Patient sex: F
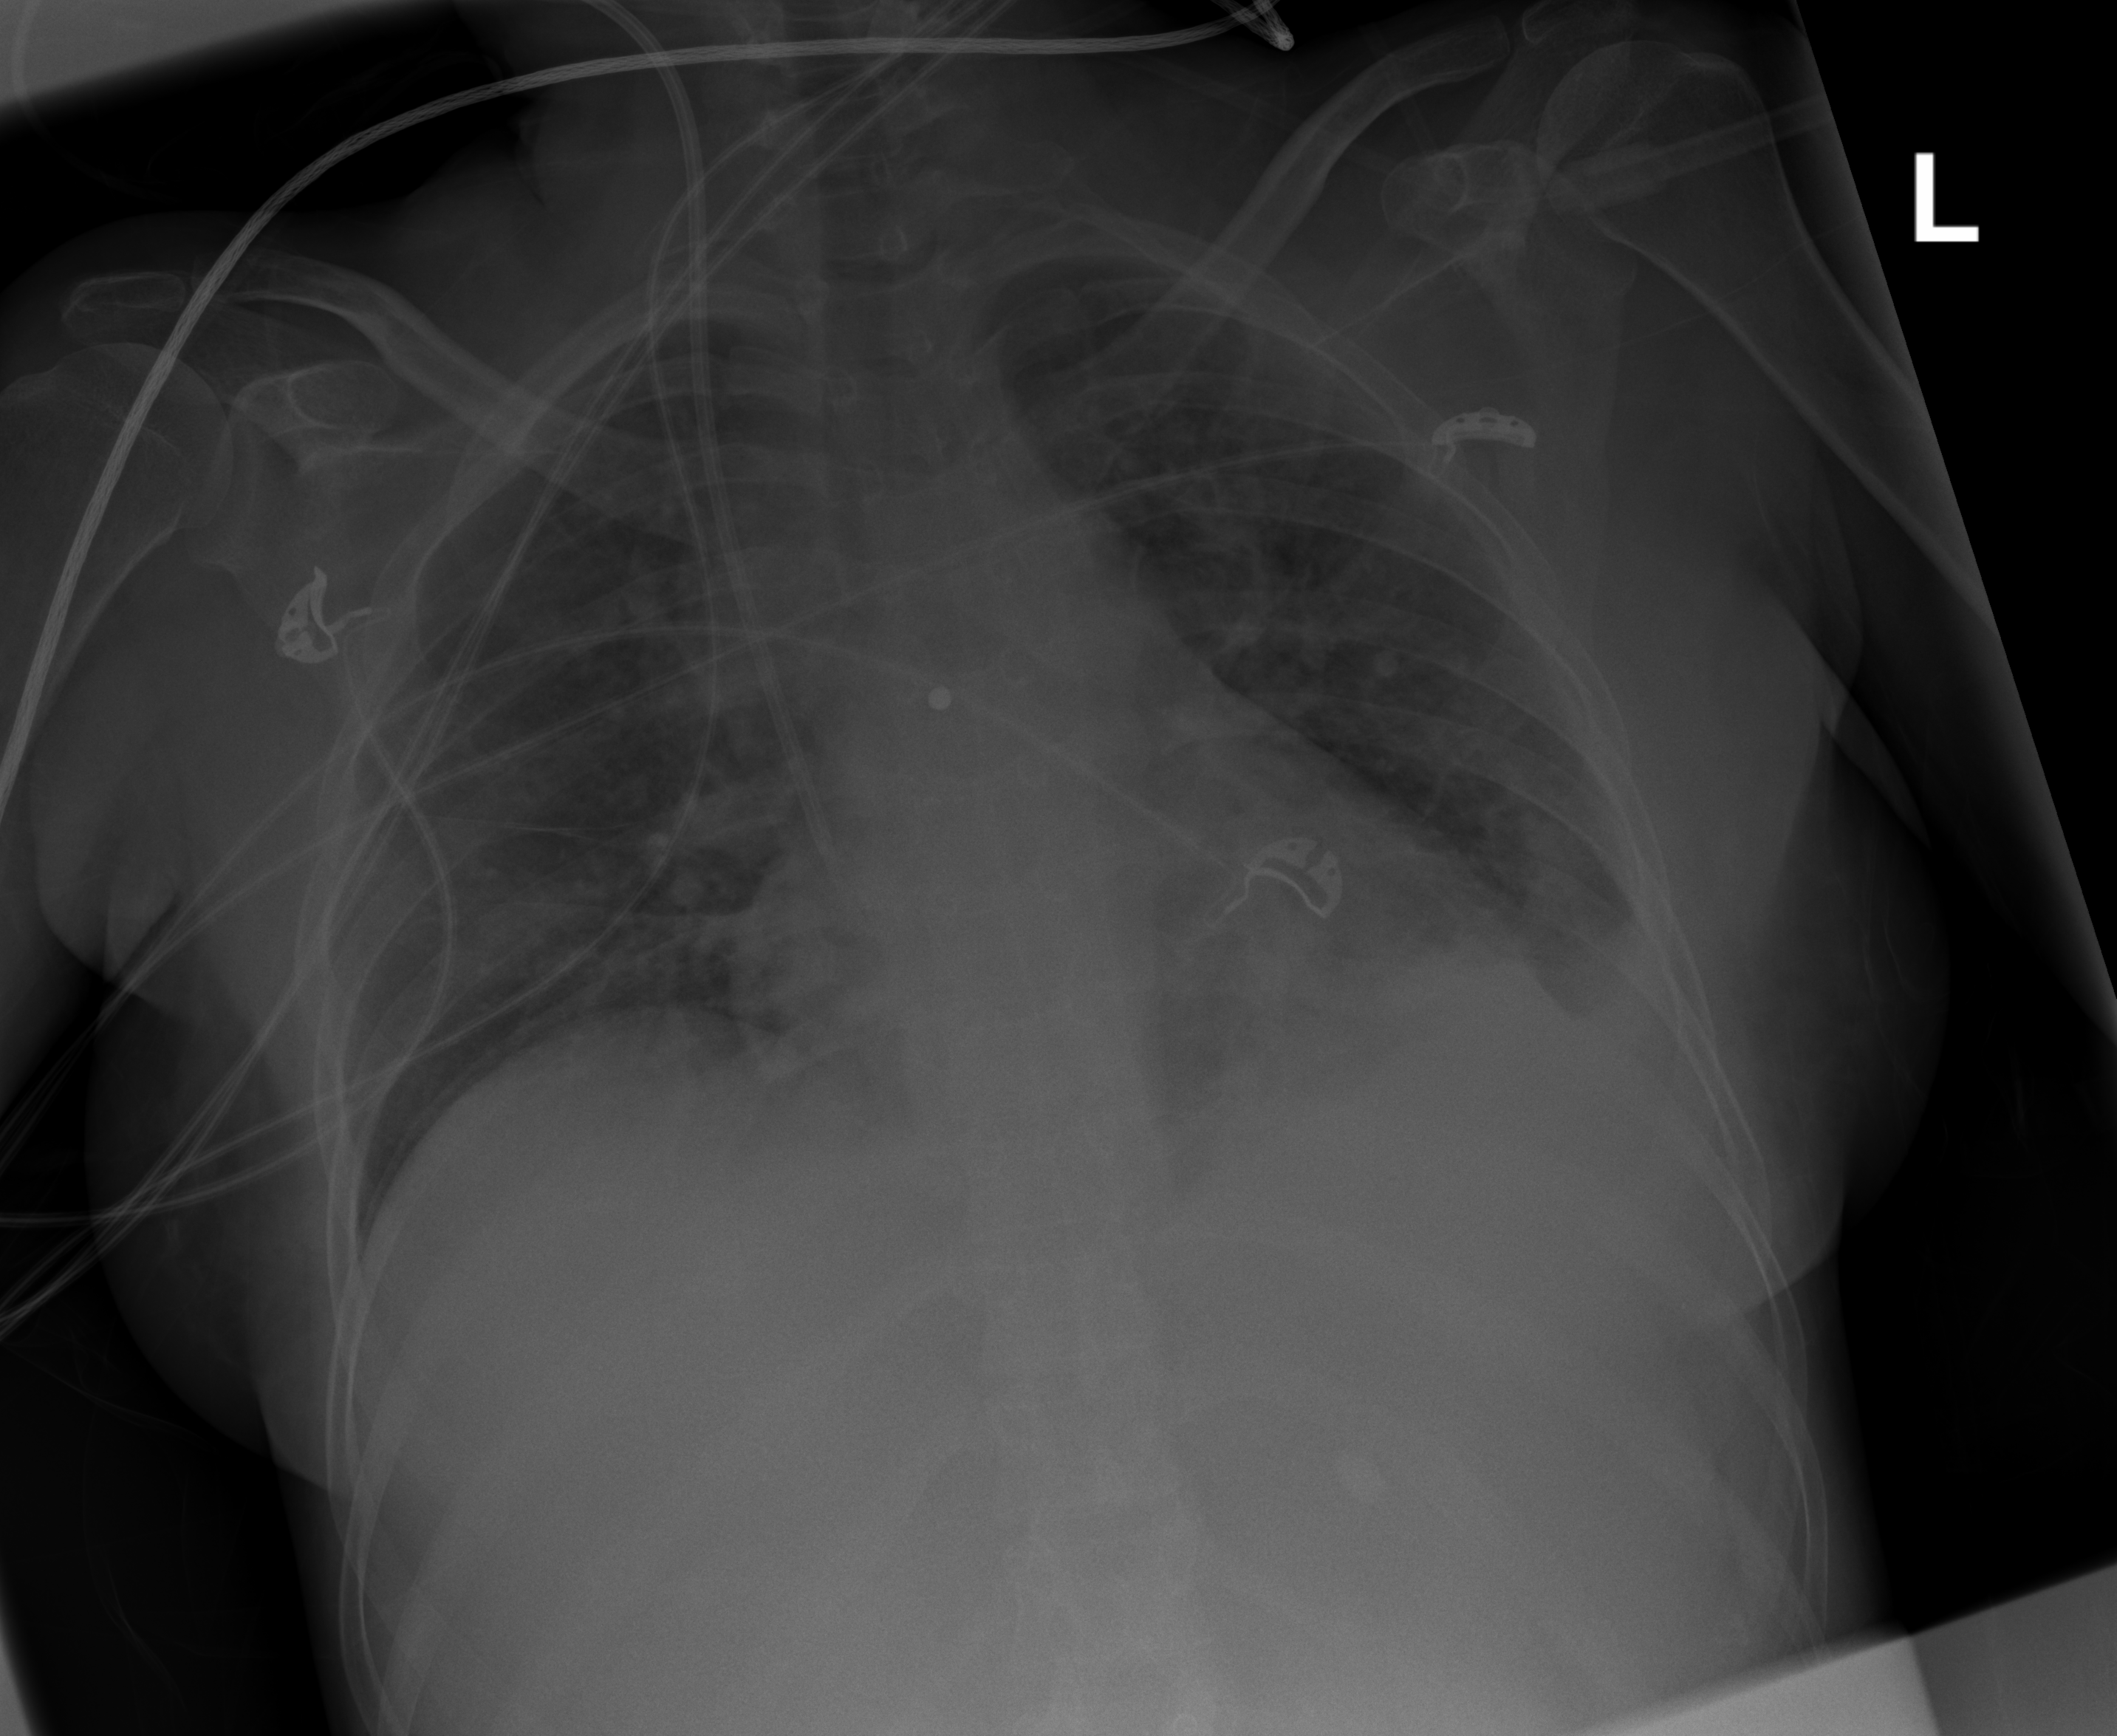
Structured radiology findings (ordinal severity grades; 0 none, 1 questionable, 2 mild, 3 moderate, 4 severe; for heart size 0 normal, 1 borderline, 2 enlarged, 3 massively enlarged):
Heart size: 1
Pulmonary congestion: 0
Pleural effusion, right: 0
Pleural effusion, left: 2
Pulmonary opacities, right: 0
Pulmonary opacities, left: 0
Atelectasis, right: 0
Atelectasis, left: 2